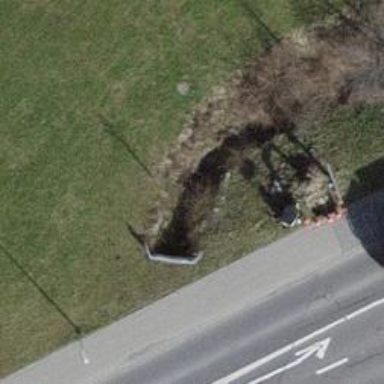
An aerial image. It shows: Culvert tunnel.